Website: home-depot
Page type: review-order
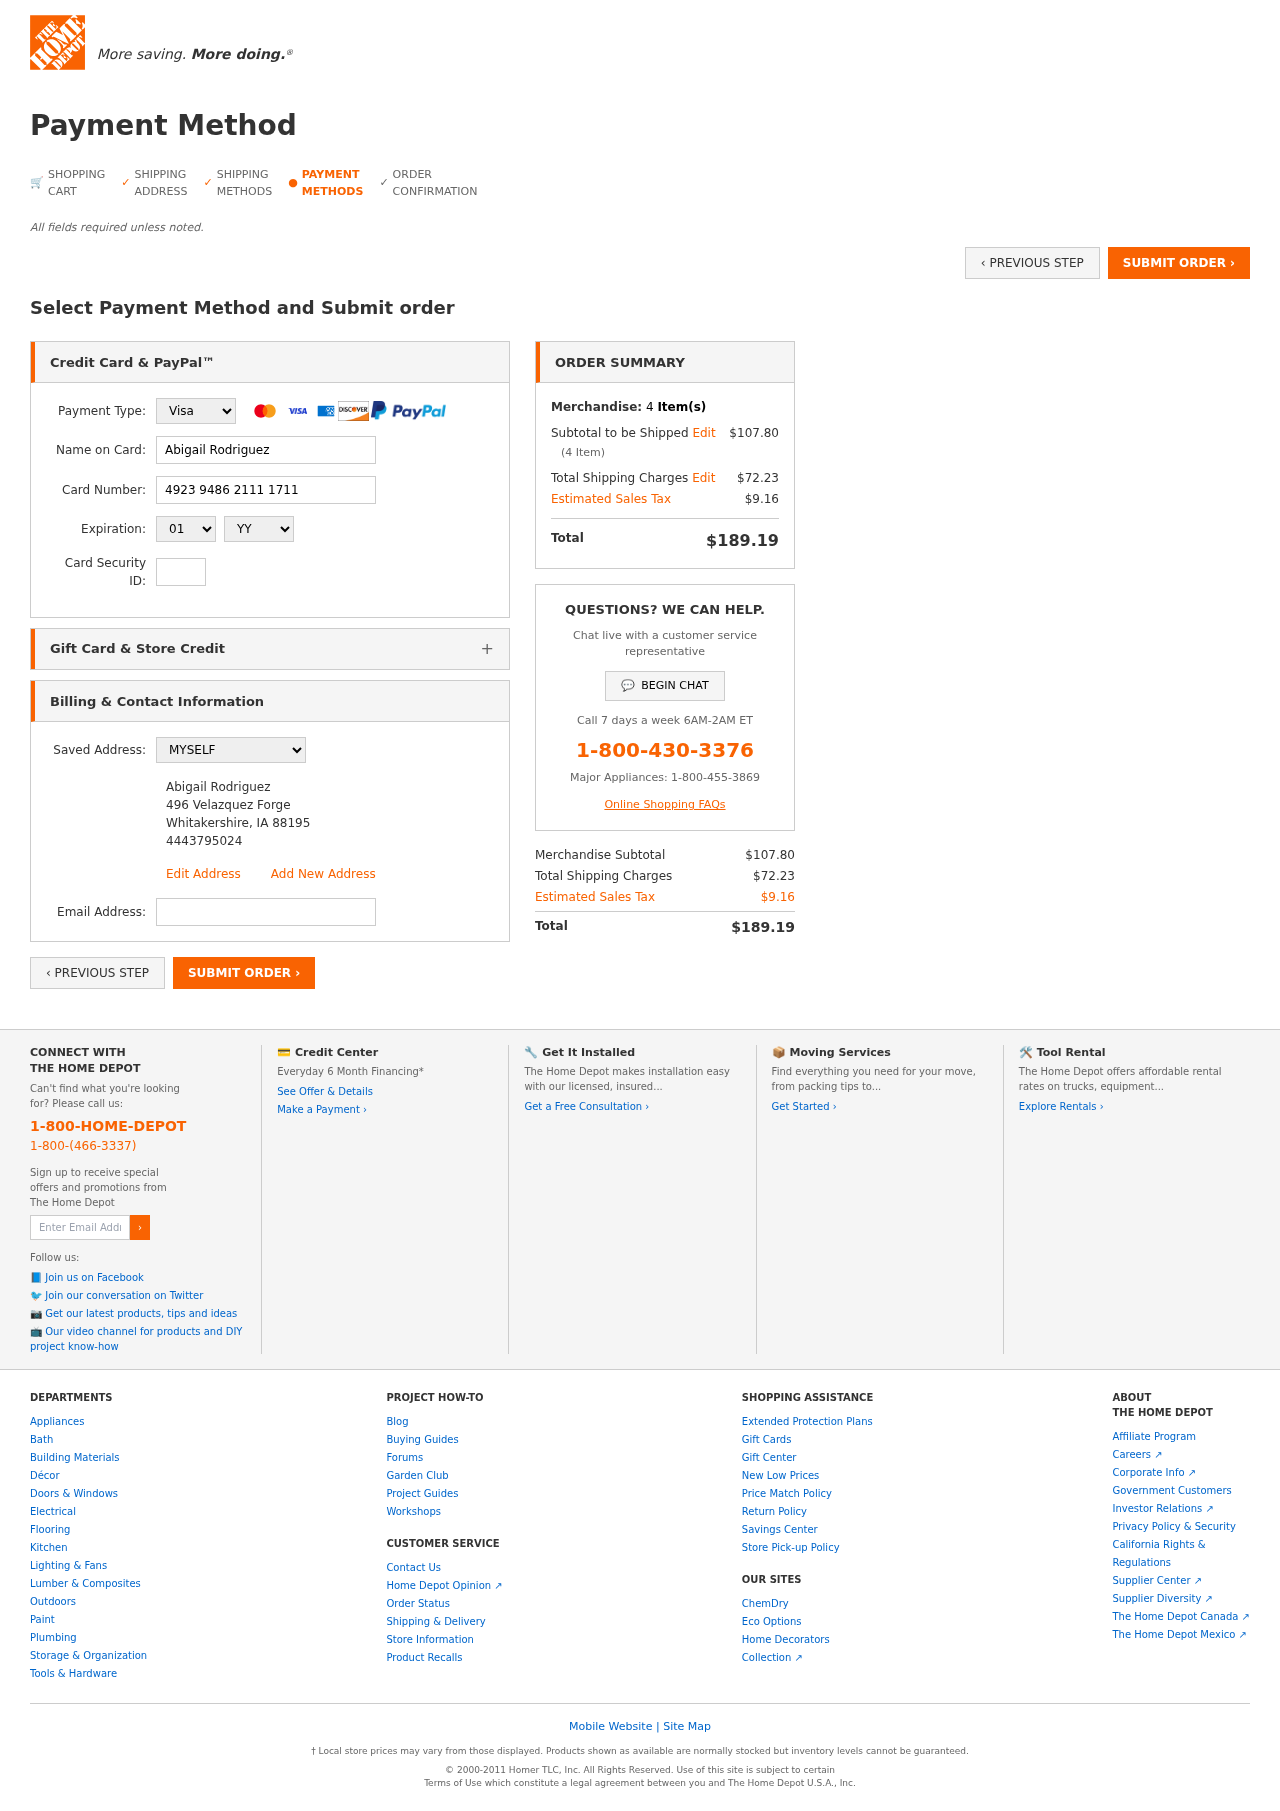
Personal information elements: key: PII_CARD_CVV
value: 800
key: PII_CARD_EXPIRY_MONTH
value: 01
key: PII_CARD_EXPIRY_YEAR
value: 26
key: PII_CARD_NUMBER
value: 4923 9486 2111 1711
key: PII_CARD_TYPE
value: Visa
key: PII_EMAIL
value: abigail.rodriguez@yahoo.com
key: PII_FULLNAME
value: Abigail Rodriguez
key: PII_FULLNAME2
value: Abigail Rodriguez
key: PII_STREET
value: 496 Velazquez Forge
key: PII_CITY2
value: Whitakershire
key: PII_STATE_ABBR2
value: IA
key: PII_POSTCODE
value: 88195
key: PII_POSTCODE_FULL
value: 88195
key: PII_POSTCODE_NUMERIC
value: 88195
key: PII_PHONE2
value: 4443795024
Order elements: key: ORDER_NUM_ITEMS
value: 4
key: ORDER_SUBTOTAL
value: $107.80
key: ORDER_NUM_ITEMS2
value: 4
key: ORDER_SHIPPING_COST
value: $72.23
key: ORDER_TAX
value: $9.16
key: ORDER_TOTAL
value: $189.19
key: ORDER_SUBTOTAL2
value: $107.80
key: ORDER_SHIPPING_COST2
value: $72.23
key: ORDER_TAX2
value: $9.16
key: ORDER_TOTAL2
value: $189.19